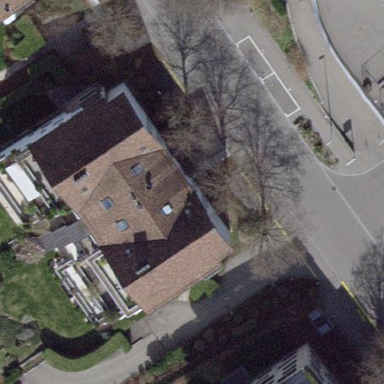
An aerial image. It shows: View of apartment building.